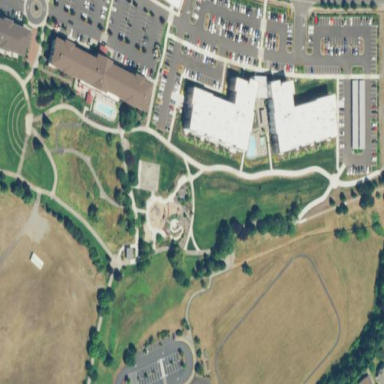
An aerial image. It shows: Park.